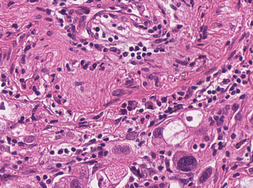
Tumor epithelial tissue: yes
Tumor-associated stroma tissue: yes
Normal tissue: no